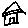
Label: house